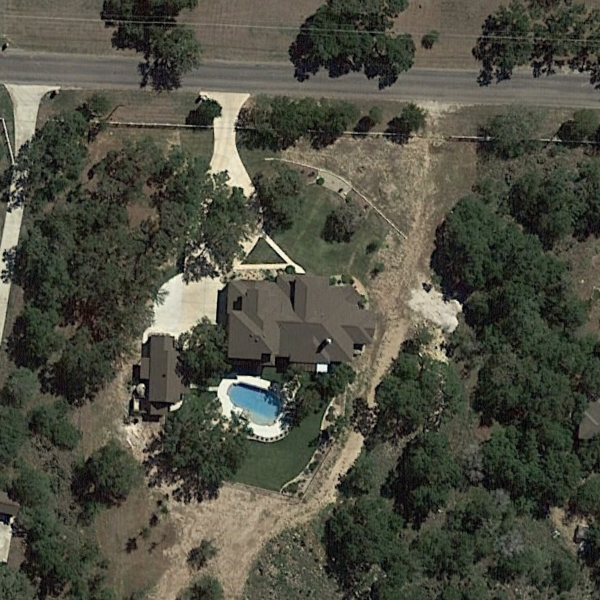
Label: SparseResidential